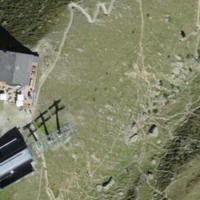
EUNIS habitat code: 26
Species observed at this site:
Marmota marmota
Zygaena exulans
Geum montanum
Bartsia alpina
Geum rivale
Gentiana brachyphylla
Silene acaulis
Cupido minimus
Botrychium lunaria
Pyrrhocorax graculus